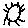
Label: sun